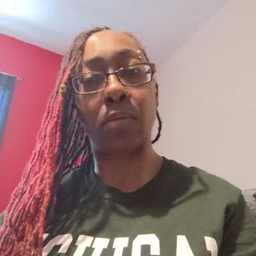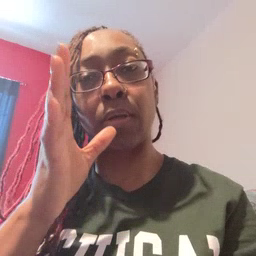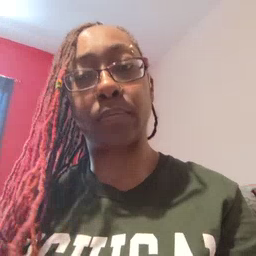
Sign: mom